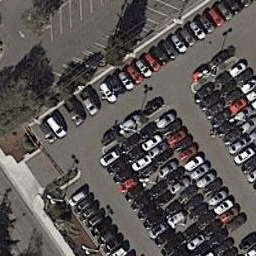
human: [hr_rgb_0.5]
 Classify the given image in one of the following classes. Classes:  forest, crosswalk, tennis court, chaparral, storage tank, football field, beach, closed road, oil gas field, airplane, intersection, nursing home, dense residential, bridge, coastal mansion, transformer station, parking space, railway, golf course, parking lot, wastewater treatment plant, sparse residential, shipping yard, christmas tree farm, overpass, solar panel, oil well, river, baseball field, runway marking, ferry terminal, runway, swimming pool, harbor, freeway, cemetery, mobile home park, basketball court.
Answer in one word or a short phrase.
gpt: parking lot